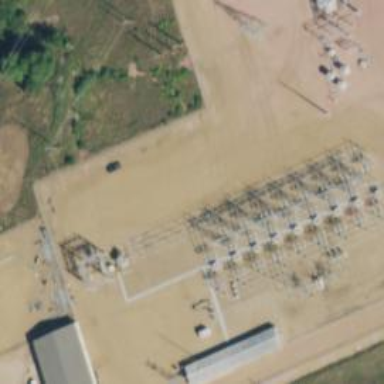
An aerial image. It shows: Switch used for power control.